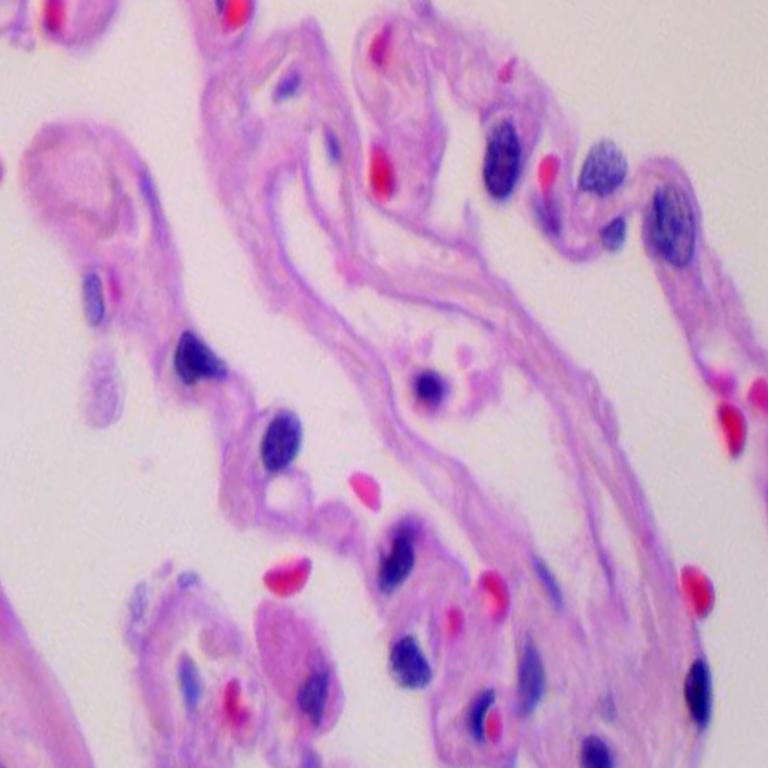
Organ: lung
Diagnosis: benign